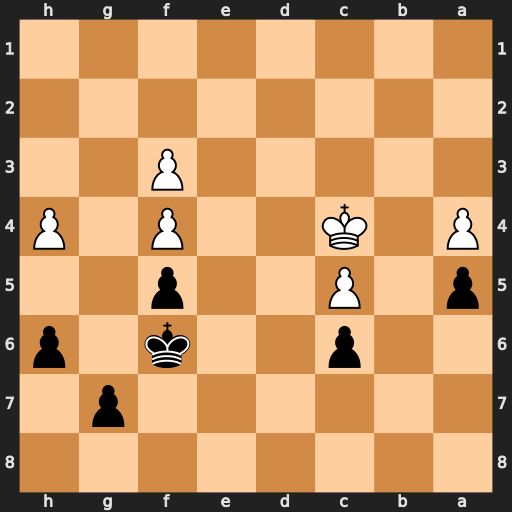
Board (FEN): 8/6p1/2p2k1p/p1P2p2/P1K2P1P/5P2/8/8
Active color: b
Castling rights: -
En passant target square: -
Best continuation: g5 fxg5+ hxg5 hxg5+ Kxg5 Kd3 Kf4 Kd4 Kxf3